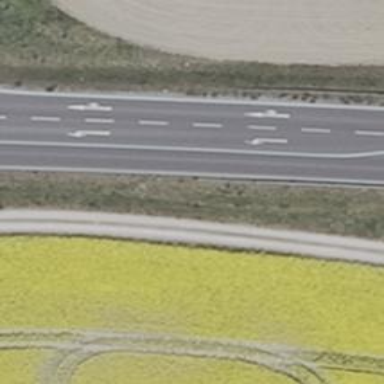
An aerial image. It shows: Asphalt motorway of trunk classification.